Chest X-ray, PA view. Patient: 30 years old, sex F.
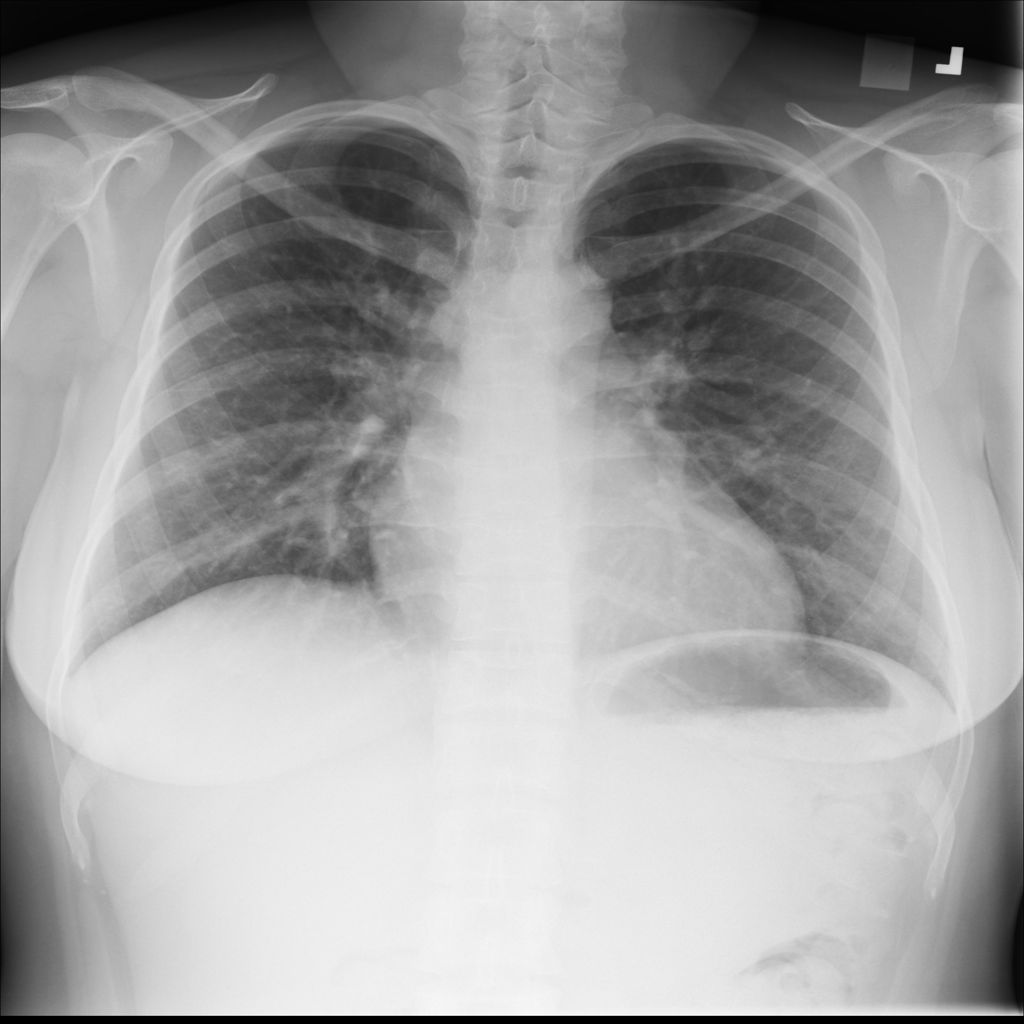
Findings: No Finding